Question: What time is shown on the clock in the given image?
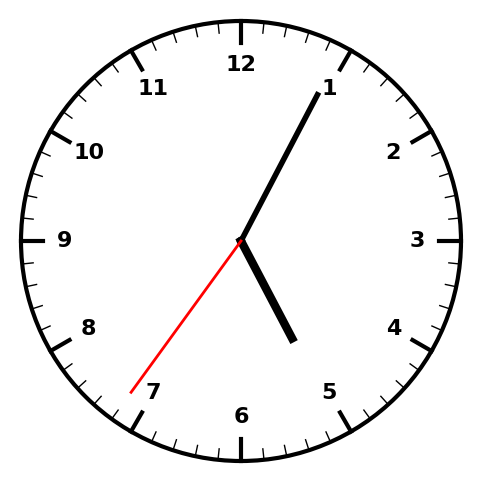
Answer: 05:04:36